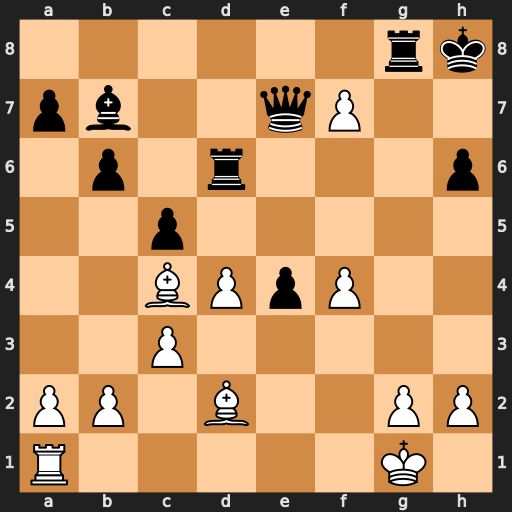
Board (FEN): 6rk/pb2qP2/1p1r3p/2p5/2BPpP2/2P5/PP1B2PP/R5K1
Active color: w
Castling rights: -
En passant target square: -
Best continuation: fxg8=Q#